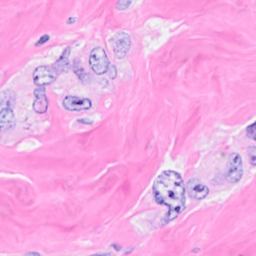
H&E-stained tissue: Breast